Interaction volume radius: 5 \u00c5
Interaction volume height: 10 \u00c5
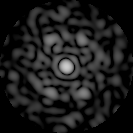
Disorder parameter: 0.8335